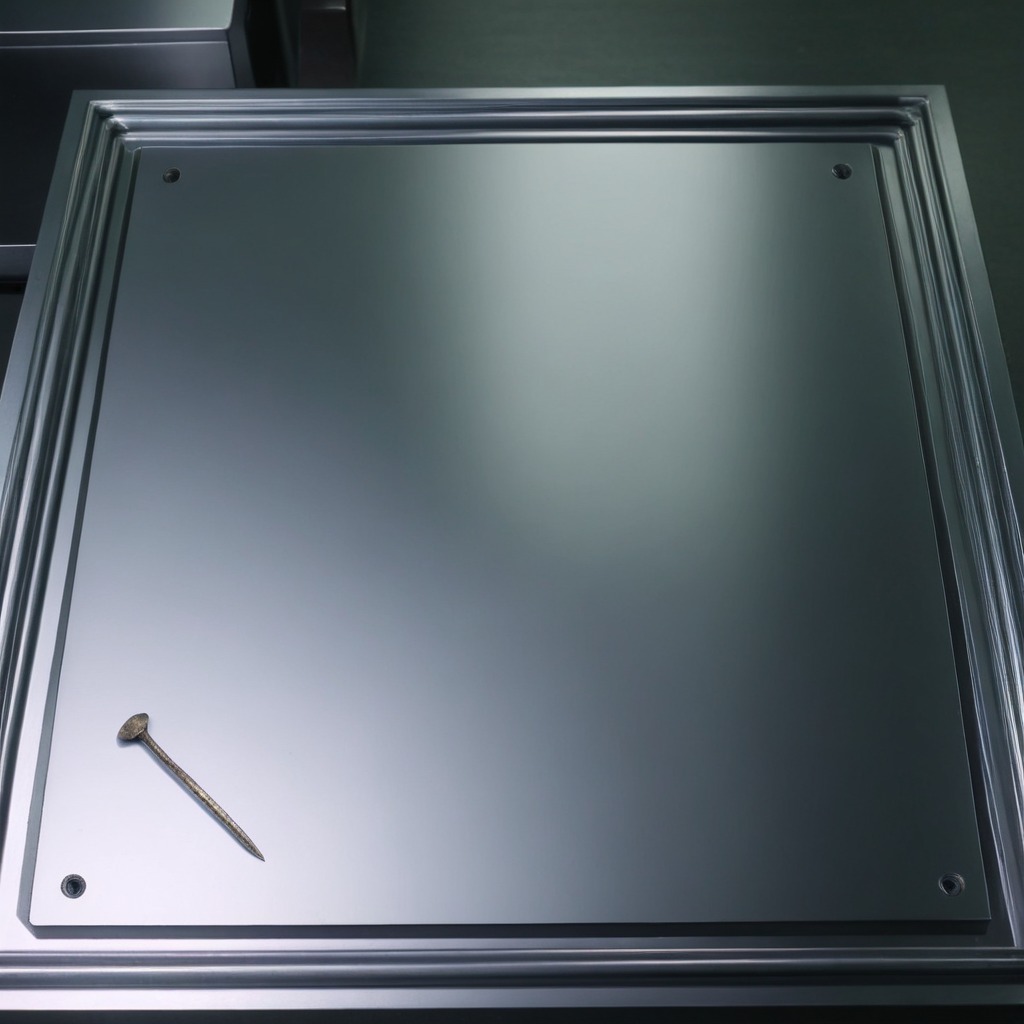
A nail is lying on a metal table in a machine shop under fluorescent lights.